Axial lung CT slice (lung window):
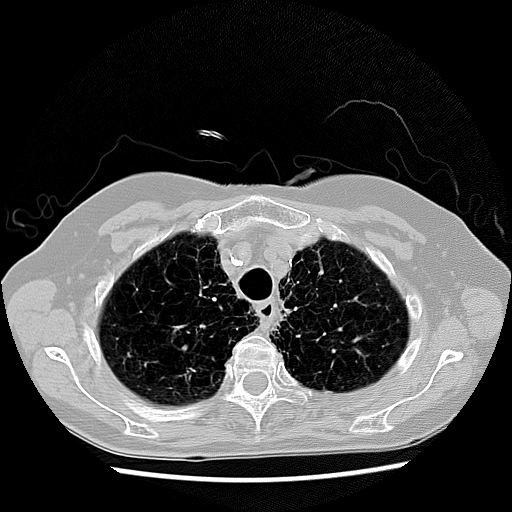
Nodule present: no